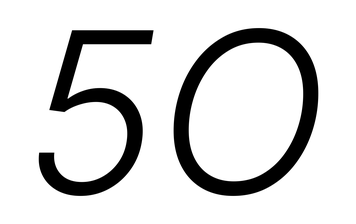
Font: Inter-Italic_Light_Italic